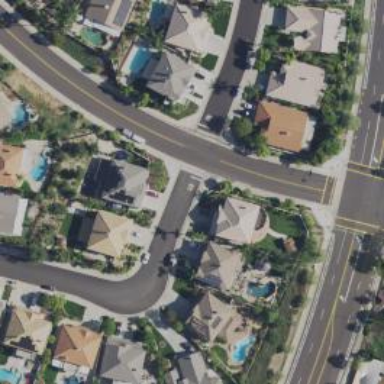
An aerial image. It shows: Residential road.